Question: i have the following data:
'''
t_4 24 3 0 0
t_6 37 4 0 0
t_8 51 4 2 0
t_4 15 1 0 0
t_6 21 0 0 1
t_8 30 0 0 1
t_4 13 2 1 0
t_6 20 3 1 0
t_8 22 4 1 0
'''
and i try to make an histogram similar to this <URL> , with this modify version of the code:
'''
set style data histogram
set style histogram rowstacked
set style fill solid
set boxwidth 0.5
set key invert samplen 0.2
set key samplen 0.2
set bmargin 3
set offset 0,2,0,0
set title "number of multiple resonances"
plot newhistogram "1:j" lt 1, 'stack+cluster.dat' index 0 u 2:xtic(1) title "one", '' index 0 u 3 title "two", '' index 0 u 4 title "three", '' index 0 u 5 title "four"
newhistogram "2:j" lt 1, 'stack+cluster.dat' index 1 u 2:xtic(1) notitle, '' index 1 u 3 notitle, '' index 1 u 4 notitle, '' index 1 u 5 notitle
newhistogram "3:j" lt 1, 'stack+cluster.dat' index 1 u 2:xtic(1) notitle, '' index 1 u 3 notitle, '' index 1 u 4 notitle, '' index 1 u 5 notitle
'''
but this is the output i found
As you can see the problem is in the x labels names 'newhistogram "1:j"' , '"2:j"' and '"3:j"' : i can see only "1:j" and overlapped with the "t_4...".
Can someone help me, please?
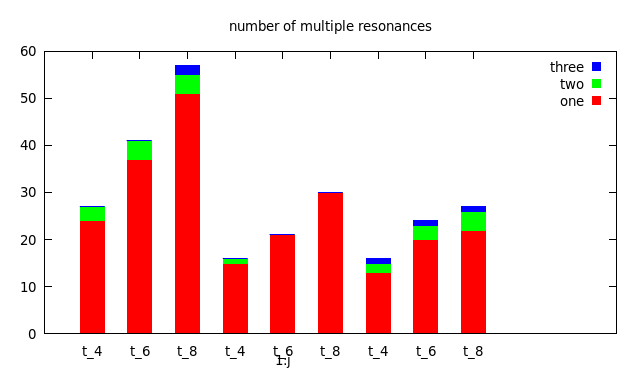
Answer: That script gives an error! All commands must belong to a single 'plot' commands. As you have it, the script terminates before the second 'newhistogram'.
The next thing is, that you need to separate two blocks with blank lines in order to address them with the 'index' parameter (for this see also the comments in the data file <URL>.
With these corrections you get the following script (note also the 'title offset'):
'''
set style data histogram
set style histogram rowstacked title offset 0,-1
set style fill solid
set boxwidth 0.5
set key invert samplen 0.2
set key samplen 0.2
set bmargin 3
set offset 0,2,0,0
set title "number of multiple resonances"
plot newhistogram "1:j" lt 1, 'stack+cluster.dat' index 0 u 2:xtic(1) title "one", '' index 0 u 3 title "two", '' index 0 u 4 title "three", '' index 0 u 5 title "four", newhistogram "2:j" lt 1, 'stack+cluster.dat' index 1 u 2:xtic(1) notitle, '' index 1 u 3 notitle, '' index 1 u 4 notitle, '' index 1 u 5 notitle, newhistogram "3:j" lt 1, 'stack+cluster.dat' index 1 u 2:xtic(1) notitle, '' index 2 u 3 notitle, '' index 2 u 4 notitle, '' index 2 u 5 notitle
'''
with the result (with 4.6.5):